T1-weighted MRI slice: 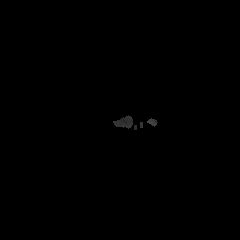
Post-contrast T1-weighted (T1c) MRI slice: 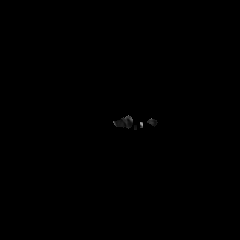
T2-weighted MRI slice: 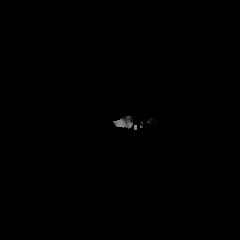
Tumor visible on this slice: no